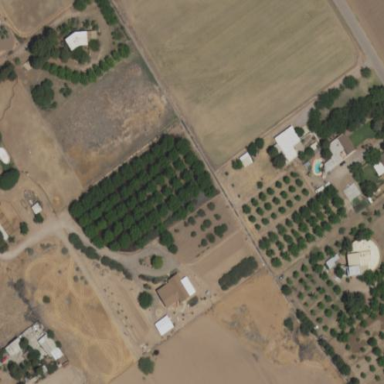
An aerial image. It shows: Orchard.